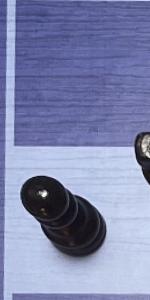
Label: Pawn_Black